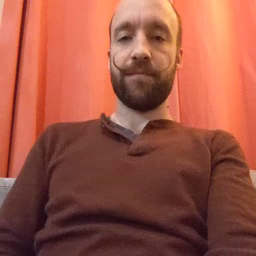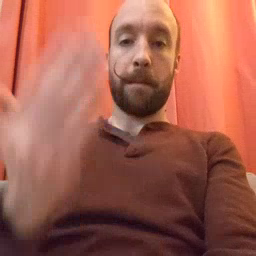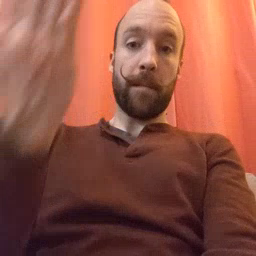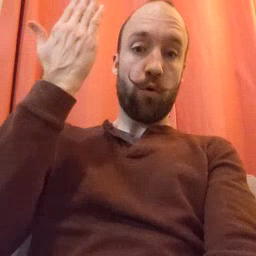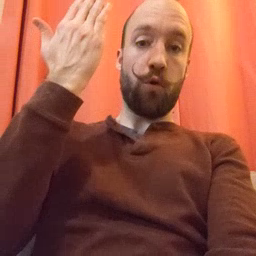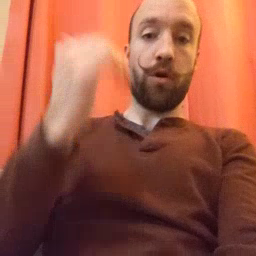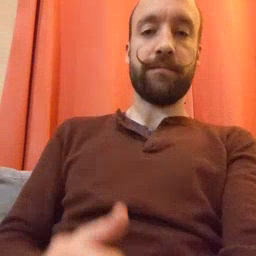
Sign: morning